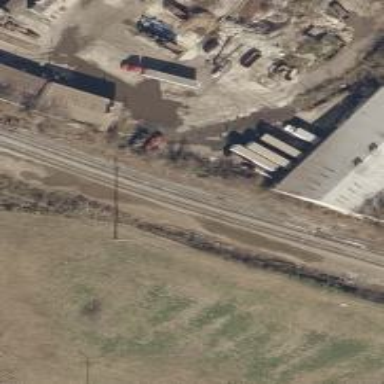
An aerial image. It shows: Abandoned railway.